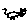
Label: cat